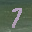
Label: 7